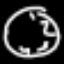
Label: clock